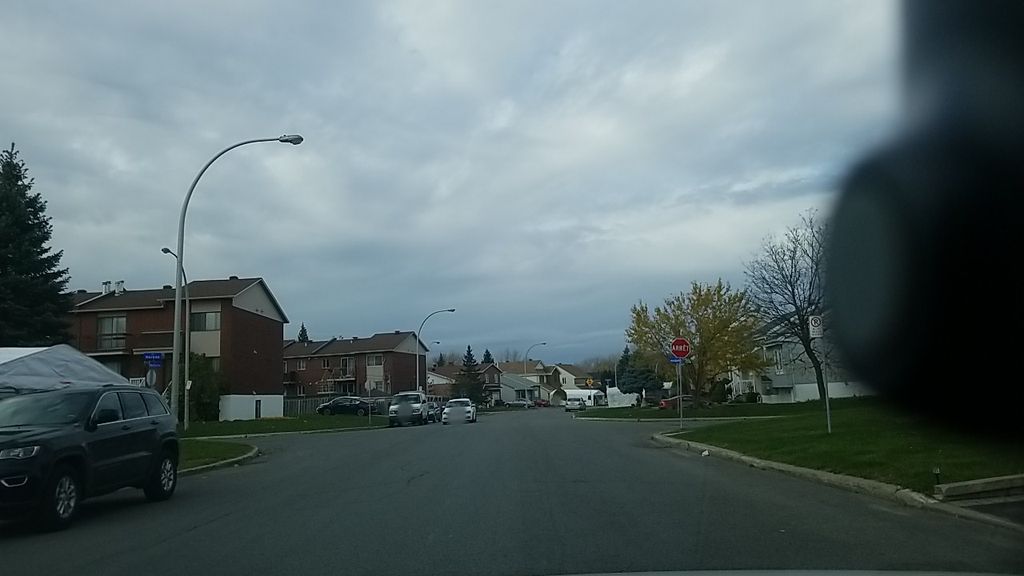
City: montreal